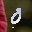
Label: 0